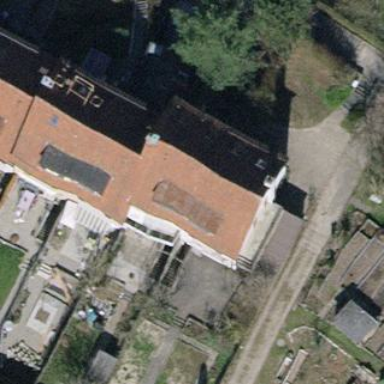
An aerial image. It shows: Building with tile roof.